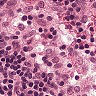
Metastatic tissue present: no